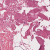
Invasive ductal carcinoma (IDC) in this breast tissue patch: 0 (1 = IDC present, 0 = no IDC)